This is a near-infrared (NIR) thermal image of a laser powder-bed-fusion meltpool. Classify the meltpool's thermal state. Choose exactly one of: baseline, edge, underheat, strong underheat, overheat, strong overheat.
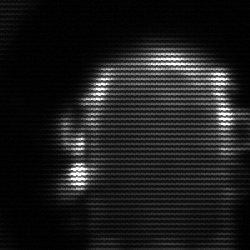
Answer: baseline